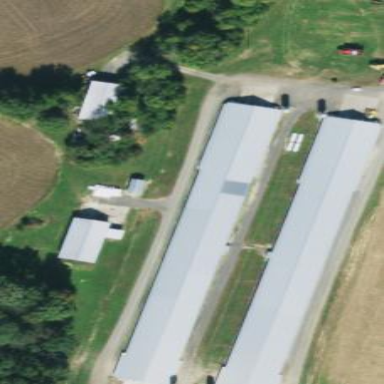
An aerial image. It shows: Farmyard area.